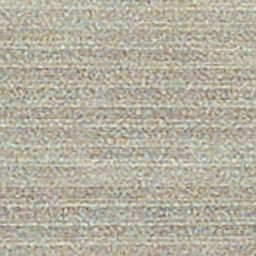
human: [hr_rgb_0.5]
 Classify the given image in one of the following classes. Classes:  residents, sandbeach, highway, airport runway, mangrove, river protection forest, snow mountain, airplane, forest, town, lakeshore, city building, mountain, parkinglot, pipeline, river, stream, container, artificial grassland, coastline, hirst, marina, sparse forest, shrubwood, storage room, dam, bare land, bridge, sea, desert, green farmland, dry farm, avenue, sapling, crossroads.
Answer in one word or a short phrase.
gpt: dry farm